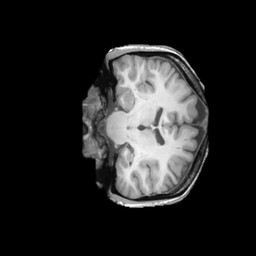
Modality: T1w
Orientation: coronal
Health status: ill
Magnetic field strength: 3 T